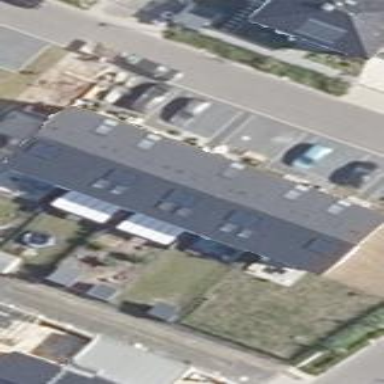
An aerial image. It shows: Terrace building.